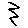
Label: zigzag